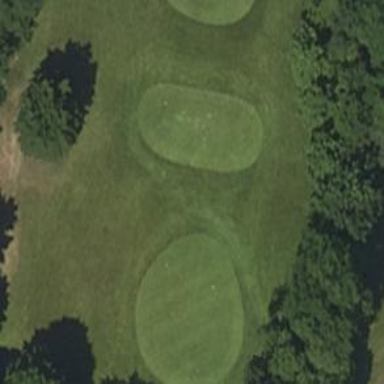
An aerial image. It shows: Golf tee.